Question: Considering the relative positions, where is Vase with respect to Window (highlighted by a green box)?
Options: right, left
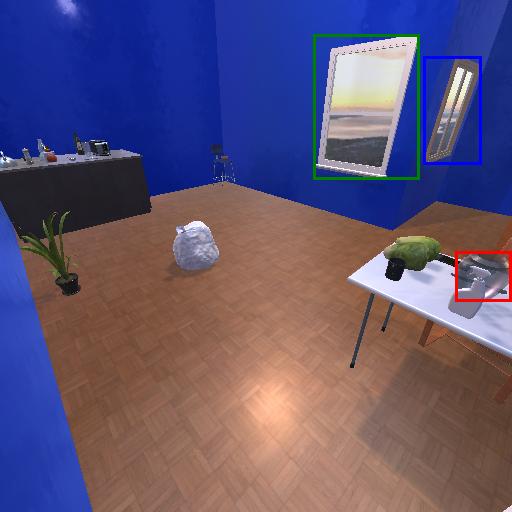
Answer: right